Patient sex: F
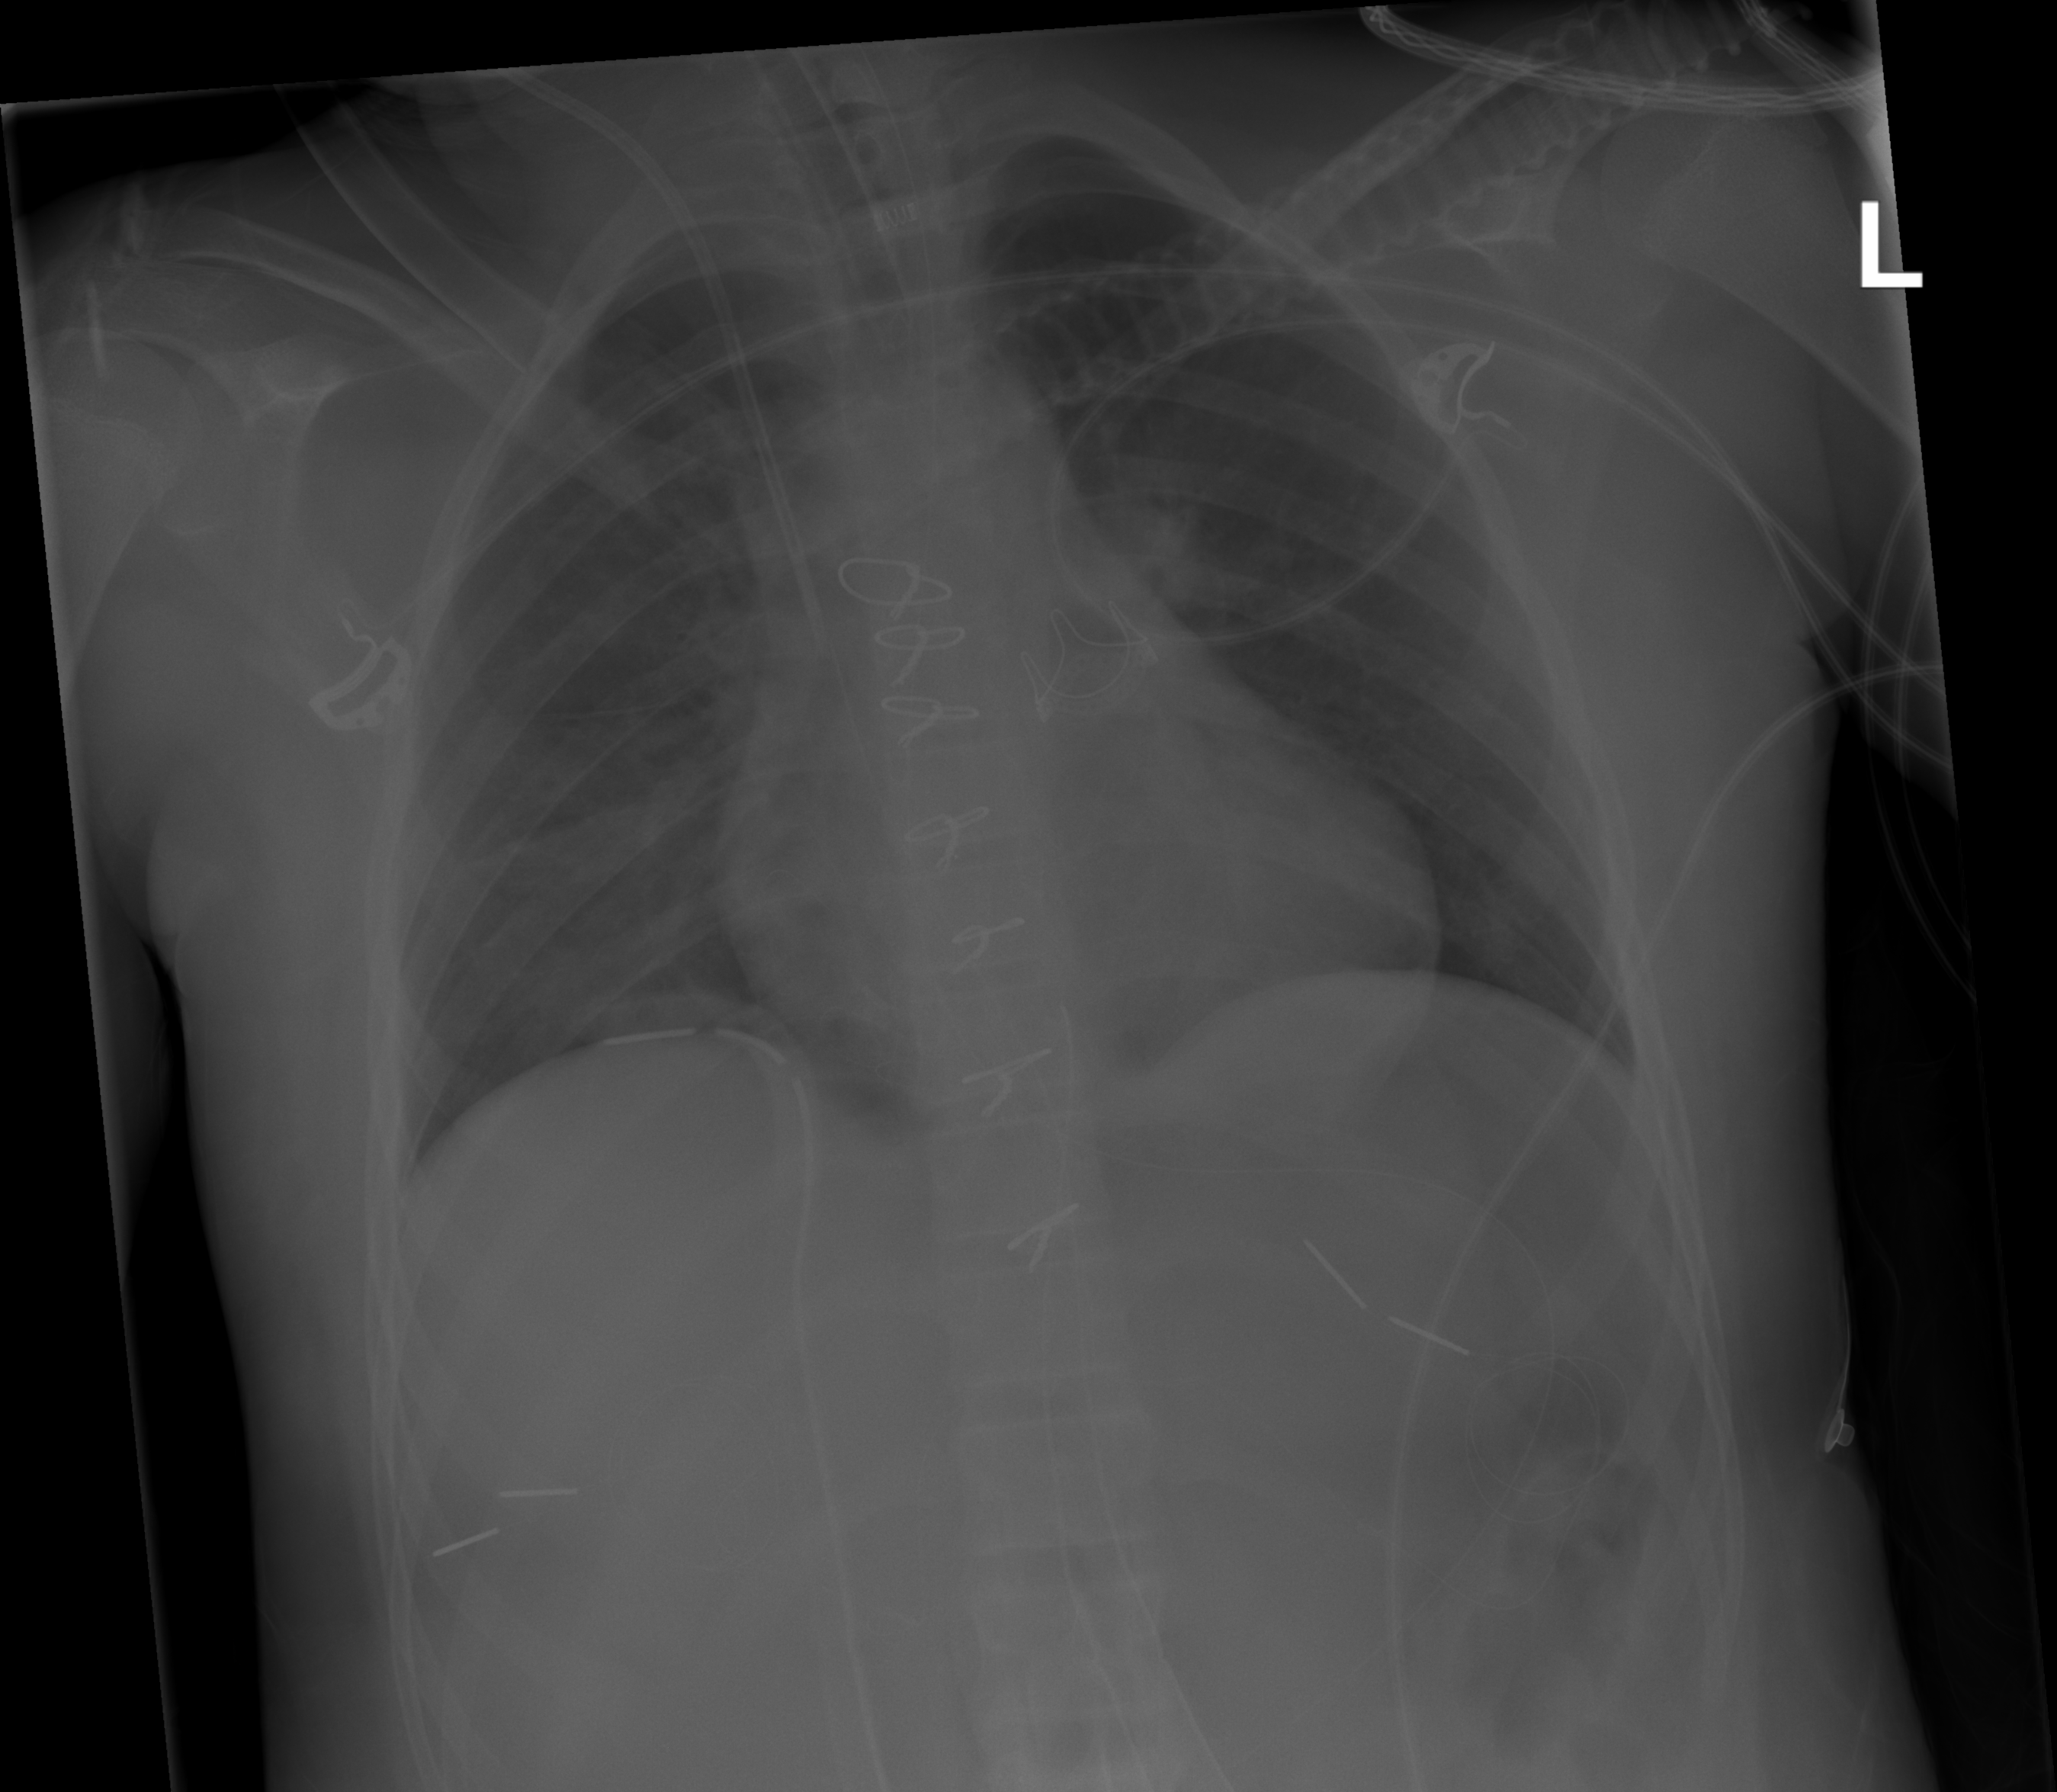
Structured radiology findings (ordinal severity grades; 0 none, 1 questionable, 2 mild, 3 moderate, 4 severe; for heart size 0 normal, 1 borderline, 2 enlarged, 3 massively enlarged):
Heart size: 2
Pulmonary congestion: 2
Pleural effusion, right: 0
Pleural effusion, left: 0
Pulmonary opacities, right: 2
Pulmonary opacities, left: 0
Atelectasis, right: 0
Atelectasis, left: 0